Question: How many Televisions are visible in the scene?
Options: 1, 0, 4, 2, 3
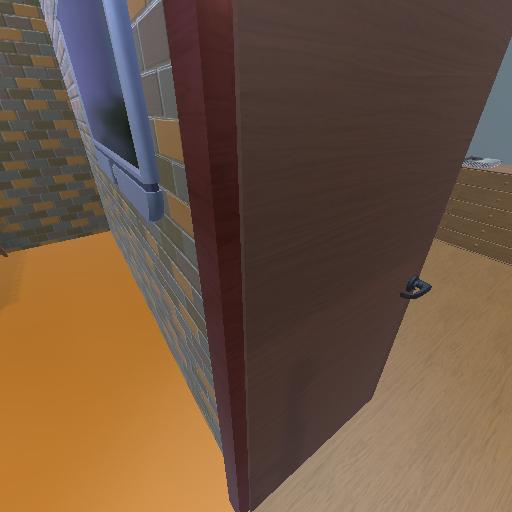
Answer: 1